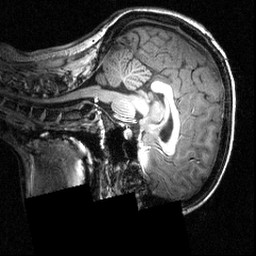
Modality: T1w
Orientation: sagittal
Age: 16
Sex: female
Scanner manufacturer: siemens
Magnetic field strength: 3.951 T
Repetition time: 1.5 s
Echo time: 0.00335 s